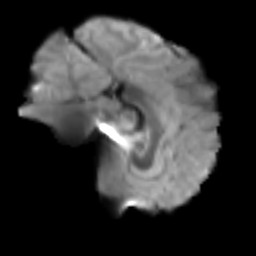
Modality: T2w
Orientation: sagittal
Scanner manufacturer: siemens
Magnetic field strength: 3 T
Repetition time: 3.6 s
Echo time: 0.092 s